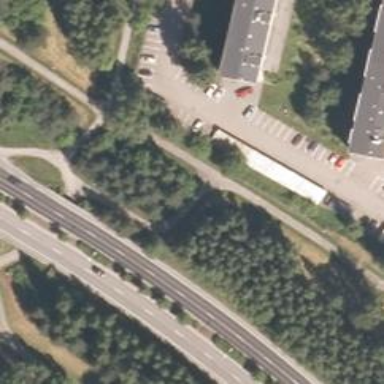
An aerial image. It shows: Asphalt cycleway.